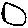
Label: circle